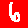
Digit: 6